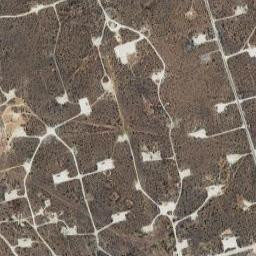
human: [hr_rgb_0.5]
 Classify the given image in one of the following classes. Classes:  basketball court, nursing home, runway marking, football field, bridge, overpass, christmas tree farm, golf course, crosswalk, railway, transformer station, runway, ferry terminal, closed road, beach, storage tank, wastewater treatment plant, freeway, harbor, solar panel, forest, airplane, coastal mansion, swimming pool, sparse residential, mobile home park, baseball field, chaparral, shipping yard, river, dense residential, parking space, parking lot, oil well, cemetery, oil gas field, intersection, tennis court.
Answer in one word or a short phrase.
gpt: oil gas field